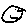
Label: smiley face